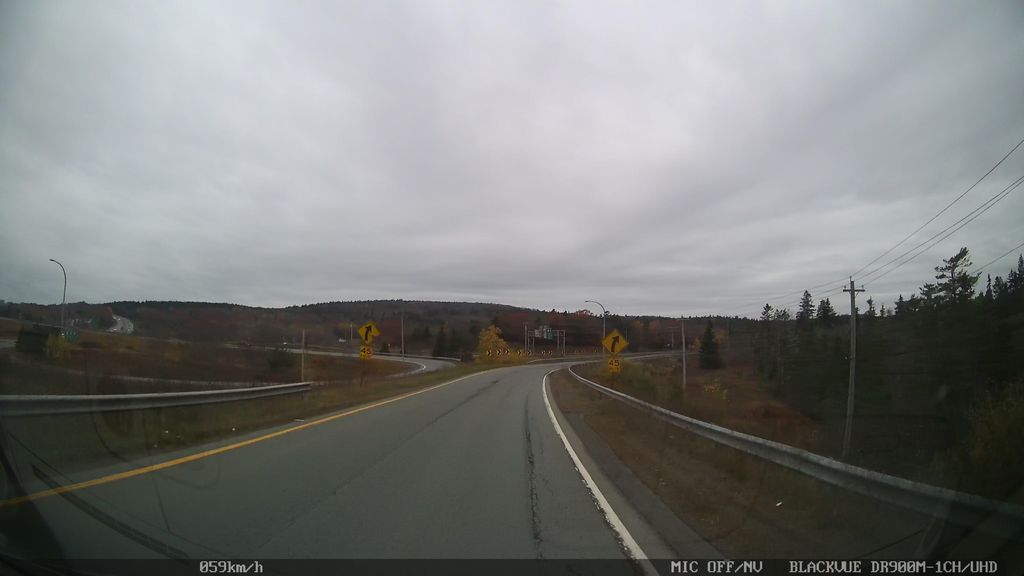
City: halifax